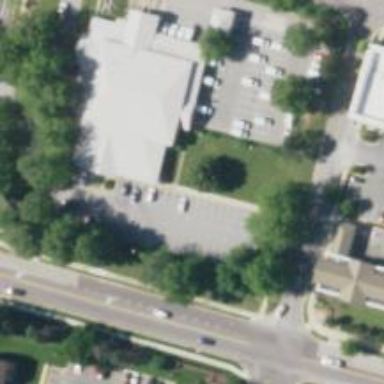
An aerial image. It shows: Post office building.